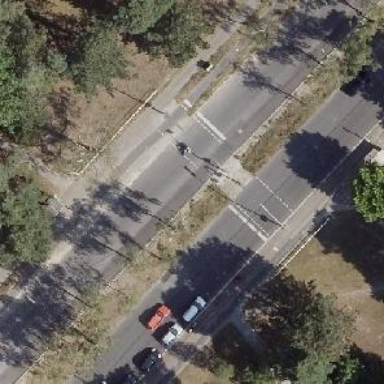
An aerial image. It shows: Crossing with traffic signals.